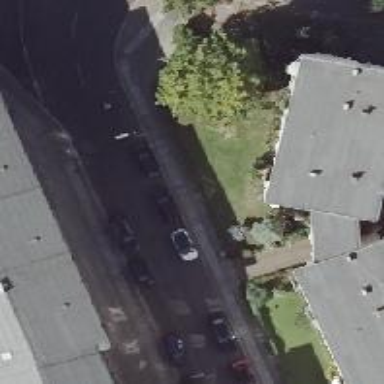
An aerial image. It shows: Residential road with asphalt surface and separate sidewalk. There is parallel parking lane on the left side of the road.